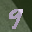
Label: 9